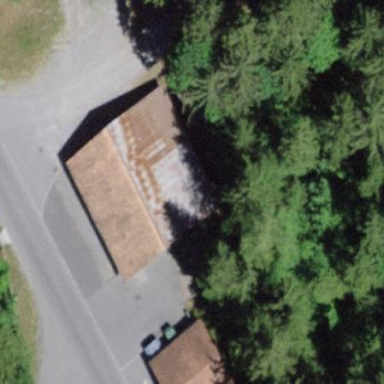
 with recycling containers available on the premises."